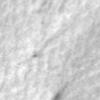
Label: no_change